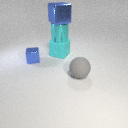
small blue metal cube in front of large cyan rubber cube